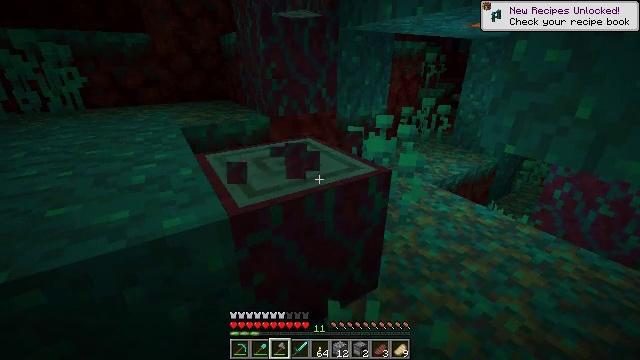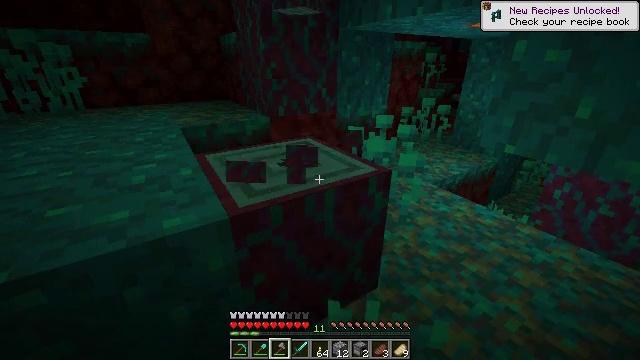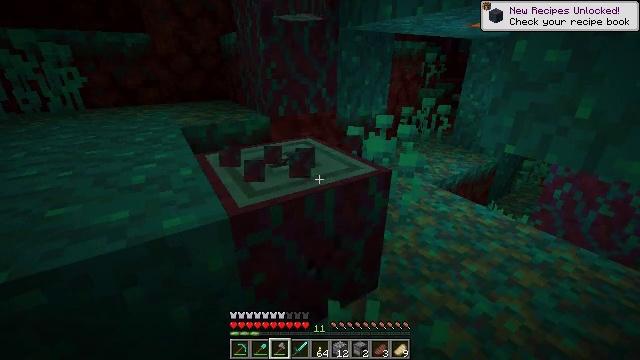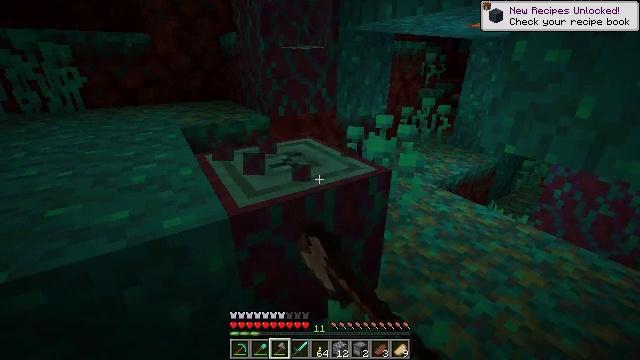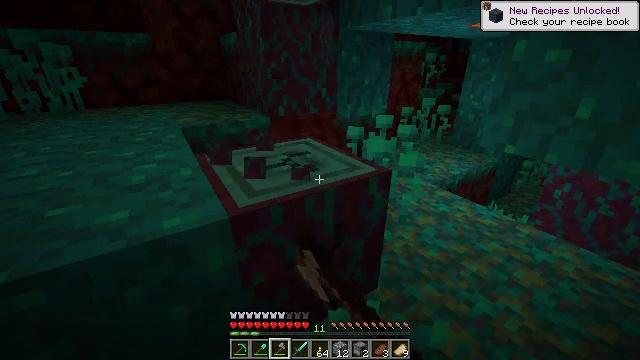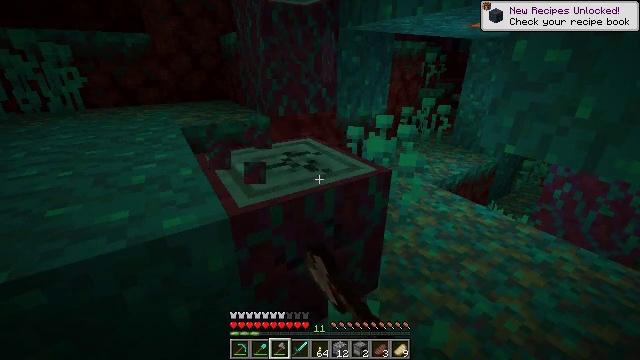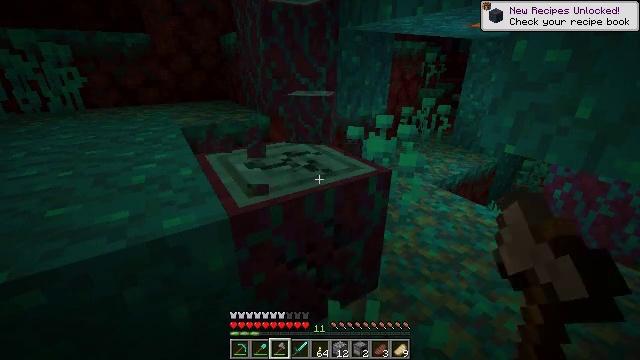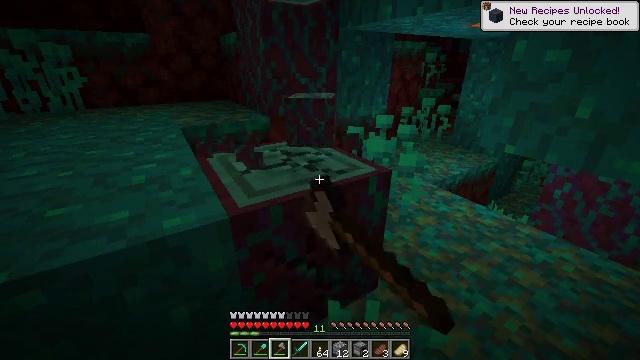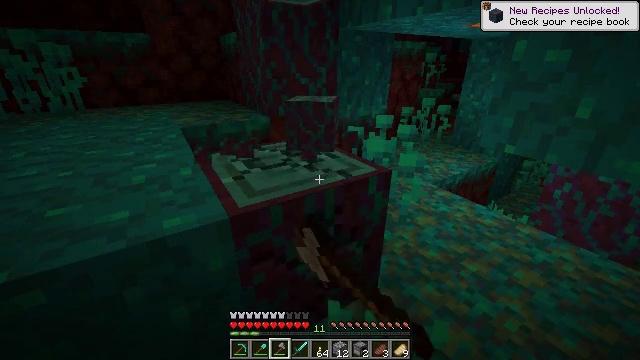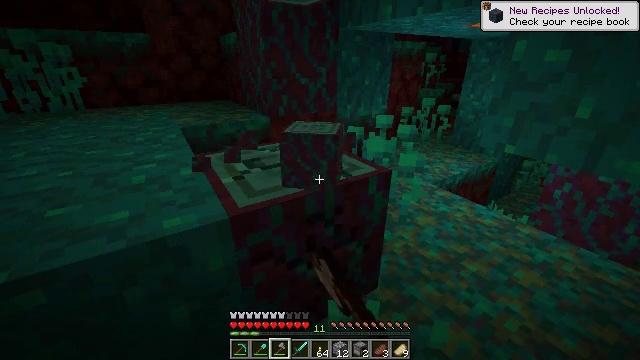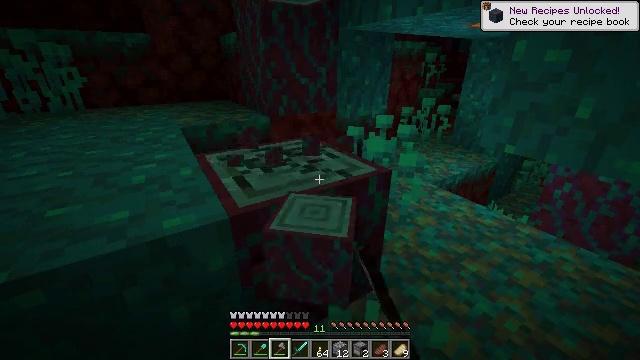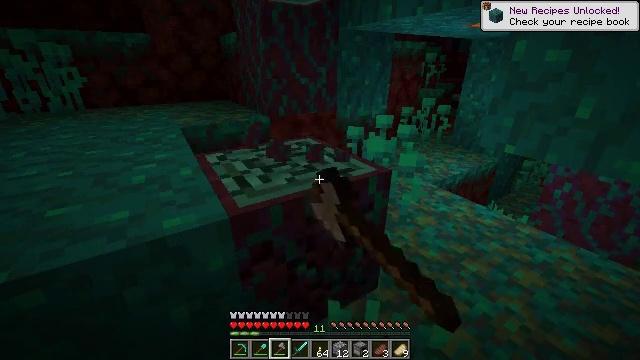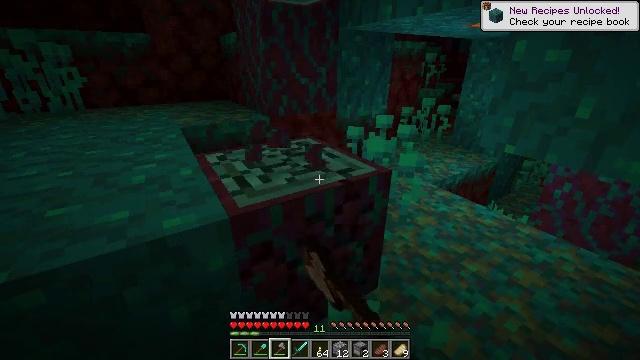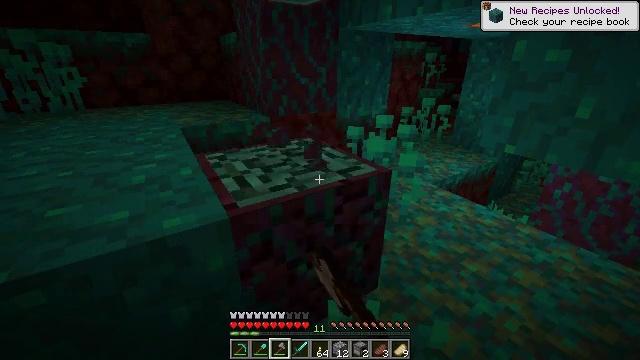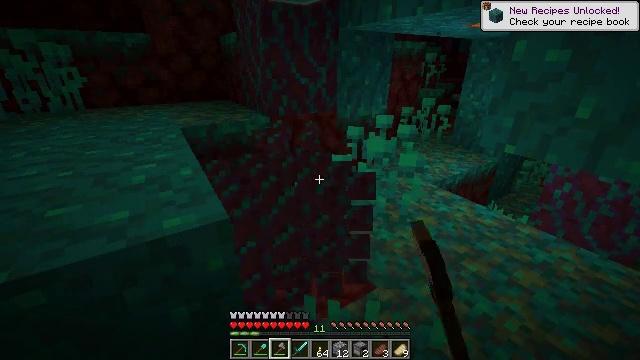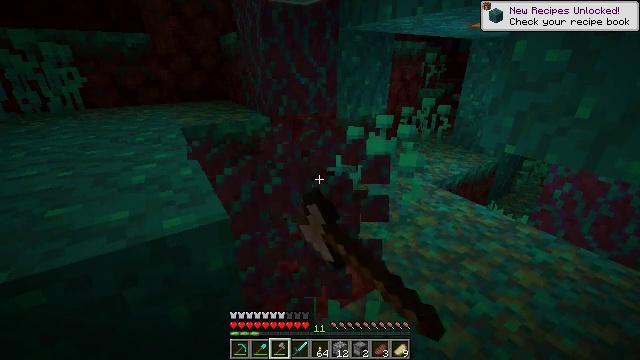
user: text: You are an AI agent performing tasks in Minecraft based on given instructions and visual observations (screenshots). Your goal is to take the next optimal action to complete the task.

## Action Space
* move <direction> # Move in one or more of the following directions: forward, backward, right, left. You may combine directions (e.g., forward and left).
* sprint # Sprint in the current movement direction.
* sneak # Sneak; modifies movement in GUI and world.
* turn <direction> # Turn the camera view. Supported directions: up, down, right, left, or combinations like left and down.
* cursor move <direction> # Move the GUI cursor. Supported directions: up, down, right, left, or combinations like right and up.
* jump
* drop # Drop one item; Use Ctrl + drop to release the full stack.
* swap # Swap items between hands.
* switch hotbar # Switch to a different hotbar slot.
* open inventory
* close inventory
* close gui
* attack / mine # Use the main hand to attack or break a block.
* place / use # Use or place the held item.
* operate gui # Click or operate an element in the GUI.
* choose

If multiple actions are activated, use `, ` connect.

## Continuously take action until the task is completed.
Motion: motion action
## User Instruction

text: Gather warped stem with an axe.
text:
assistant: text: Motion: attack / mine
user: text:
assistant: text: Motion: attack / mine
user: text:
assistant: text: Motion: attack / mine
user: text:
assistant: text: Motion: attack / mine
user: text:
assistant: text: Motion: attack / mine
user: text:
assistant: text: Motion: attack / mine
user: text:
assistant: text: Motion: attack / mine
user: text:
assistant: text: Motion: attack / mine
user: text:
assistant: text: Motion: attack / mine
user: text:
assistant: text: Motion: attack / mine
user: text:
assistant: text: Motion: attack / mine
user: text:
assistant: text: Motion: attack / mine
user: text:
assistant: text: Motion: attack / mine
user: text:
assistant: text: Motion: attack / mine
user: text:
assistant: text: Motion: attack / mine
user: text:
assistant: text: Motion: attack / mine
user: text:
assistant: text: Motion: attack / mine
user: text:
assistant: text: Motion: attack / mine
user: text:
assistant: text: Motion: attack / mine